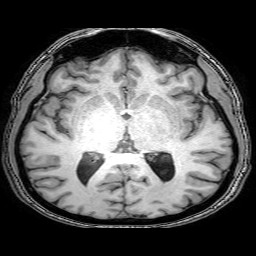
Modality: T1w
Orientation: coronal
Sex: male
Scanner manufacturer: philips
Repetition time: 0.008165 s
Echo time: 0.00373 s